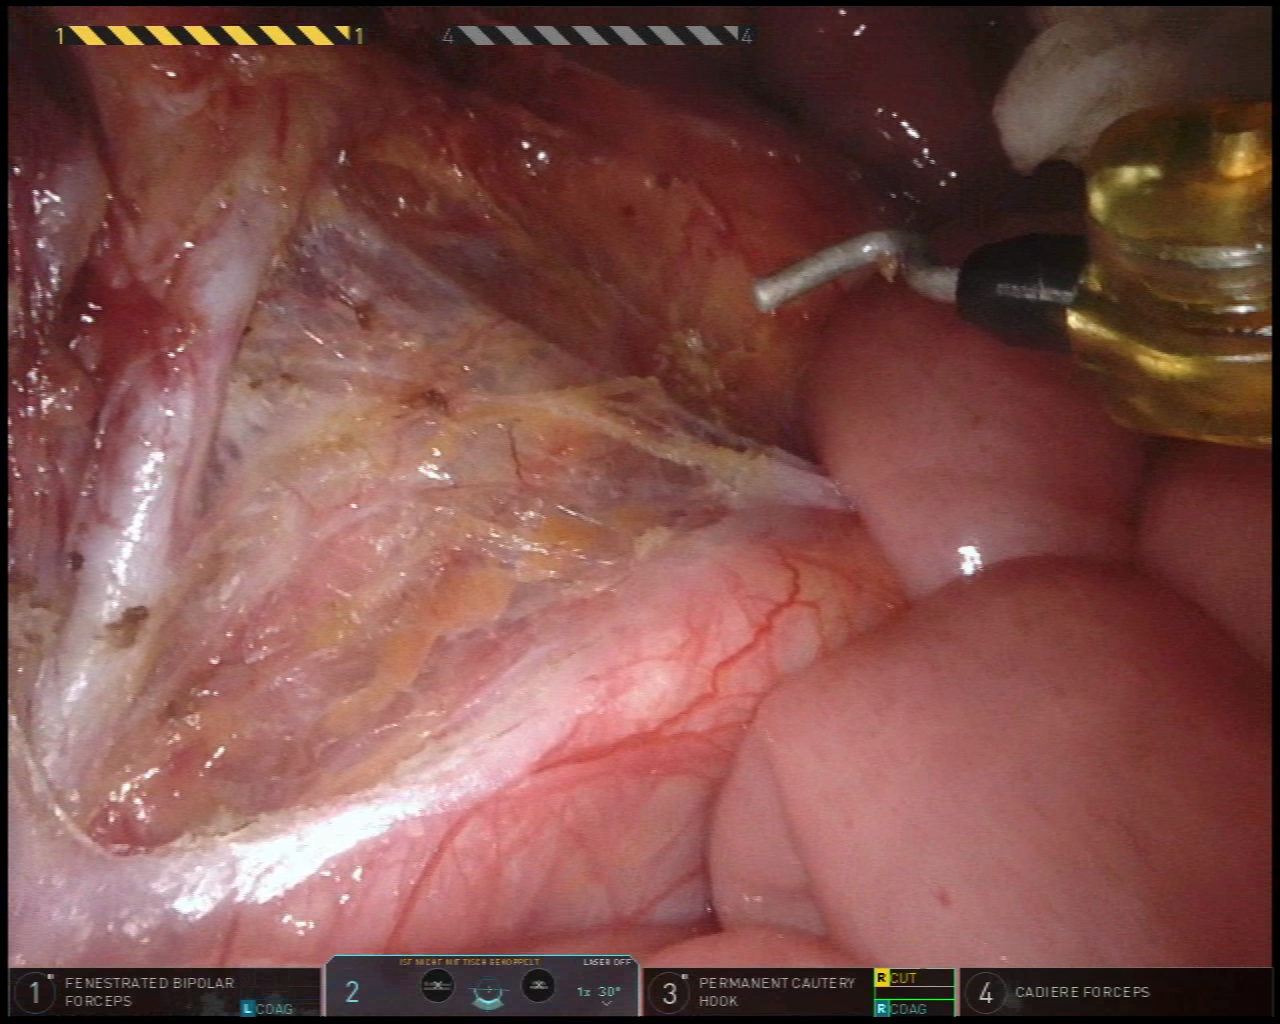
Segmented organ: inferior_mesenteric_artery
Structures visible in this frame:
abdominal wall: no
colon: no
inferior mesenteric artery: yes
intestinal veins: no
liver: no
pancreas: no
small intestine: yes
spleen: no
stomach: no
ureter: no
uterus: no
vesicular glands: no